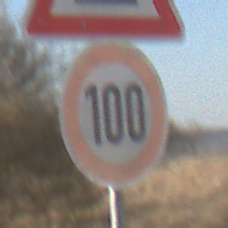
Verkehrszeichen: Geschwindigkeit100
Zusatzzeichen oben: UnebeneFahrbahn
Umgebung: Outdoor, Nature
Tageszeit: MorningAfternoon
Wetter: PartlyCloudy
Licht: Natural
Jahreszeit: NotSpecified
Kontrast: HighContrast